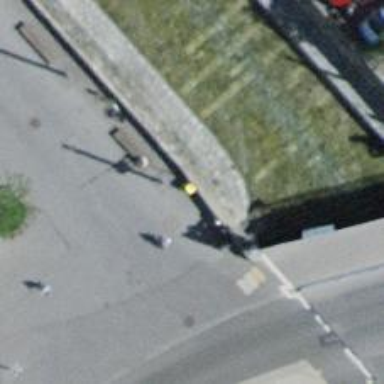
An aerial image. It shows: Post box is visible.